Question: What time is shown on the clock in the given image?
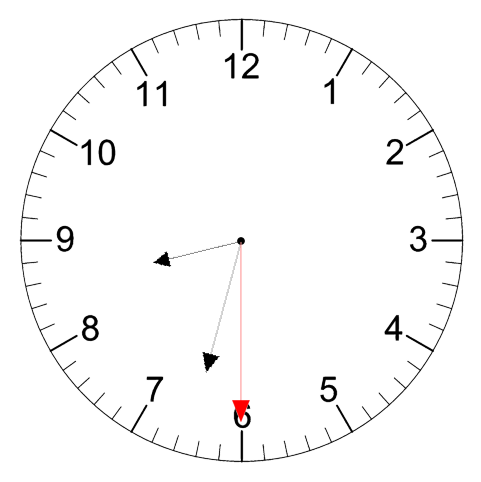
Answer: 08:32:30